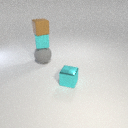
large gray rubber sphere below small brown rubber cube